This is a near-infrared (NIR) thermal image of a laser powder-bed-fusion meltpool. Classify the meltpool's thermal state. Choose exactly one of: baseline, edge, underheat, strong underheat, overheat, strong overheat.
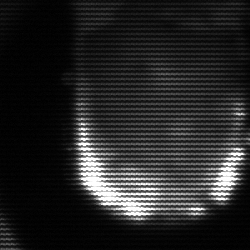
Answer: baseline